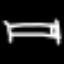
Label: bed